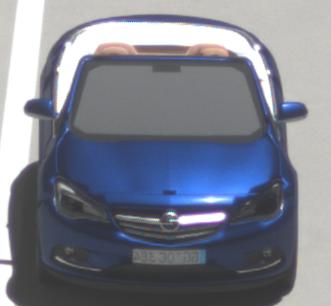
Make: Opel
Model: Cascada 1.4 Turbo
Detailed model: Cascada
Model produced from: 2013/03
Model produced until: 2015/01
Doors: 2
Color: blue
Road condition: wet road
Daytime: midday
Contrast: high contrast